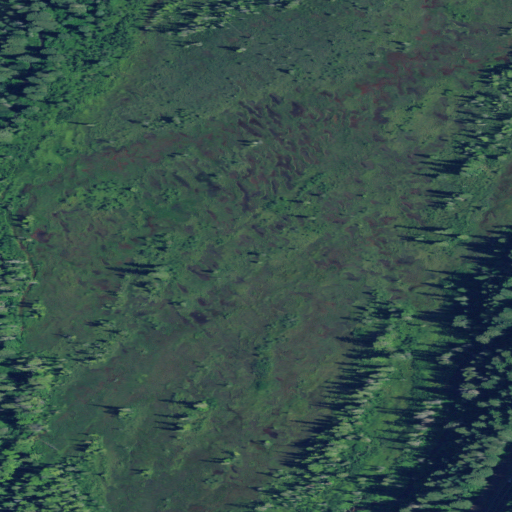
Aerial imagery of plain(s) in Oregon named Red Top Meadow containing woody wetlands, evergreen forest, open development, and low intensity development